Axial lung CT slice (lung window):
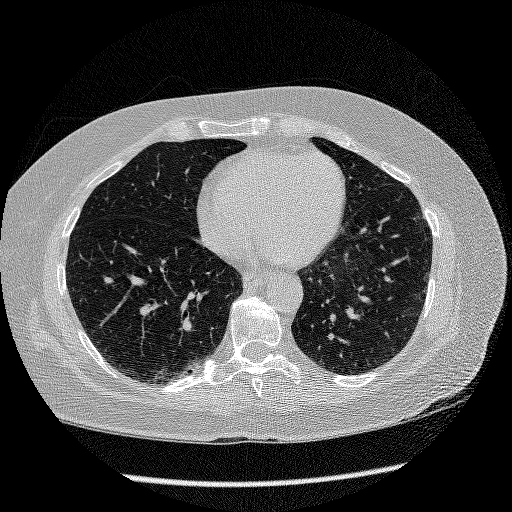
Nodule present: no